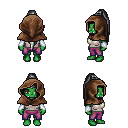
a pixel art fantasy rpg character, female body template, orc, green skin, white sleeveless shirt, magenta pants, white extra-long topknot hairstyle, cloth hood, white cloth bracers, four views (front, back, left, right), 2x2 character sprite sheet, small pixel art, hard edges, no anti-aliasing